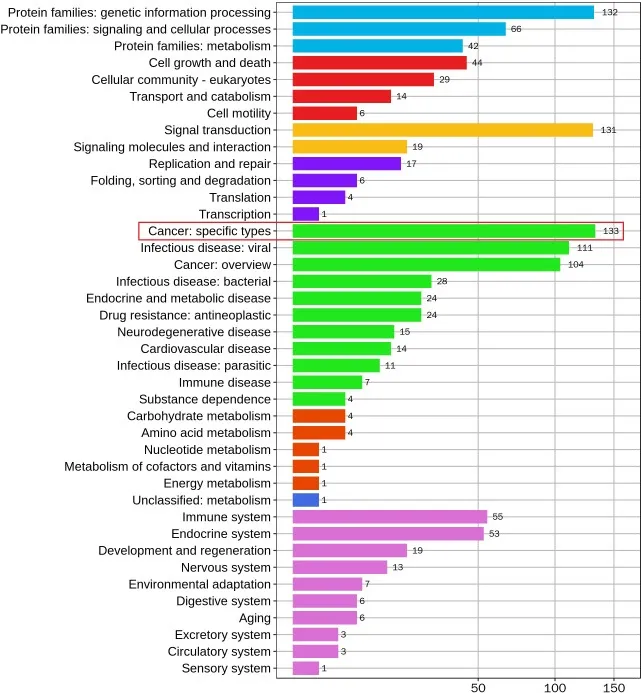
Significantly enriched KEGG pathway terms by analyzing mutated genes in the patient.
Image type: chart (chart)